Question:
the name of the table is sms_in
I would like to get sms_text using send_dt
so i tried dis query
'''
$query = mysql_query("SELECT 'sms_text' FROM 'sms_in' WHERE 'sms_dt' = 2015-01-13");
'''
but it doesn't show any result can anyone help me I'm new in query.
I'm trying to get the data for my website
sorry for the typo it's 'sent_dt' in my query not 'sms_dt'
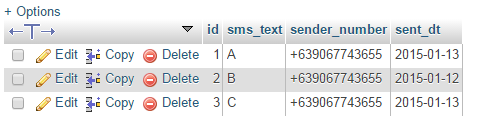
Answer: Add single('') quote to date value not in date field:
'''
$query = mysql_query("SELECT 'sms_text' FROM 'sms_in' WHERE sms_dt = '2015-01-13'");
'''
And also while seeing your table structure I found that there is no field with , there is one date filed whose name is So please try with that field like:
'''
$query = mysql_query("SELECT 'sms_text' FROM 'sms_in' WHERE sent_dt = '2015-01-13'");
'''
I hope it will works work you !